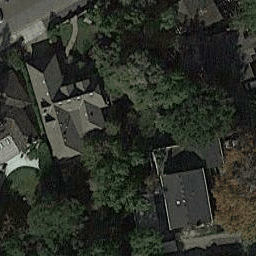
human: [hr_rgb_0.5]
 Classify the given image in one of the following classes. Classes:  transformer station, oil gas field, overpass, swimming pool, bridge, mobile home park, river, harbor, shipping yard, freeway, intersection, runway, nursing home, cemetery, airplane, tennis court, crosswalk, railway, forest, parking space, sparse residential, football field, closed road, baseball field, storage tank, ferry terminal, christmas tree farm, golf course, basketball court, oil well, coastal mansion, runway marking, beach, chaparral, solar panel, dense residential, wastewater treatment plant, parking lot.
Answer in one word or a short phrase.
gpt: sparse residential